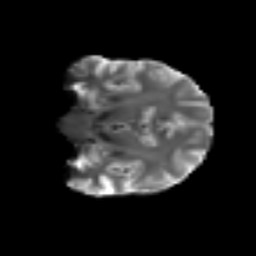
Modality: T2w
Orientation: coronal
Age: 53
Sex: female
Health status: ill
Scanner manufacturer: siemens
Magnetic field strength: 3 T
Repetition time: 8.7 s
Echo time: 0.11 s